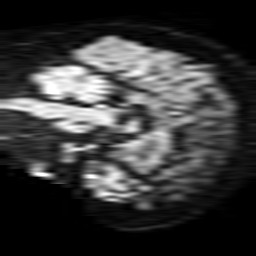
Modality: TRACE
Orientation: sagittal
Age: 52
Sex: female
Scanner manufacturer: philips
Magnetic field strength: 1.5 T
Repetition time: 3.398 s
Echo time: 0.09411 s